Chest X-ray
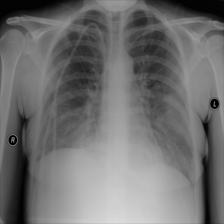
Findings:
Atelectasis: negative
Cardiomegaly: negative
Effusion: negative
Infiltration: negative
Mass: negative
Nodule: negative
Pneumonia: negative
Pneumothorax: negative
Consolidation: positive
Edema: positive
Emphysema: negative
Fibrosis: negative
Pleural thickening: negative
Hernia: negative